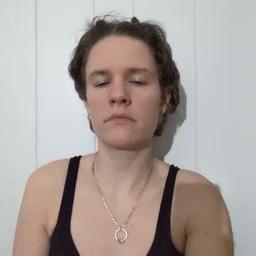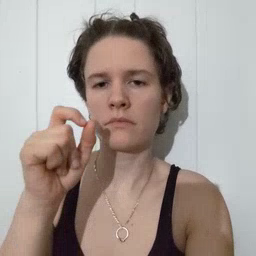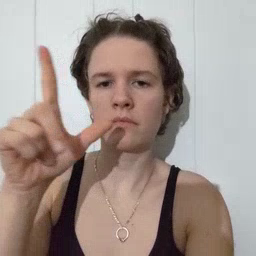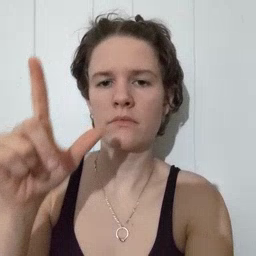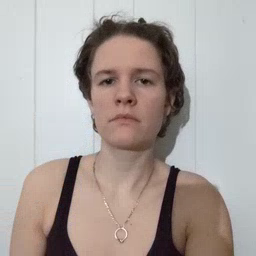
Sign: wake